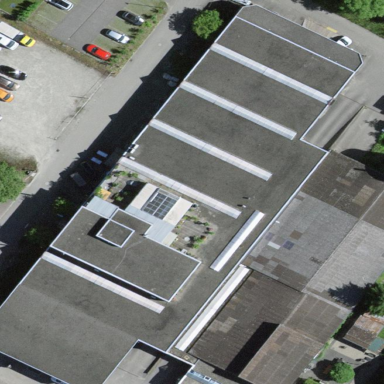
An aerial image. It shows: Industrial building with flat roof.